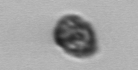
Label: Dinophyceae